Interaction volume radius: 5 \u00c5
Interaction volume height: 10 \u00c5
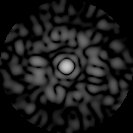
Disorder parameter: 0.8427